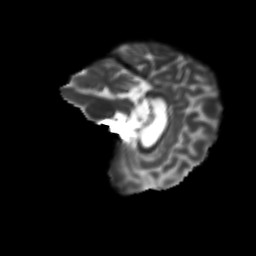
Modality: T2w
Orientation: sagittal
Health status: ill
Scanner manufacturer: siemens
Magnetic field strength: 3 T
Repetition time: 6.8 s
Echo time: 0.097 s